Interaction volume radius: 5 \u00c5
Interaction volume height: 10 \u00c5
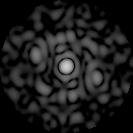
Disorder parameter: 0.8289